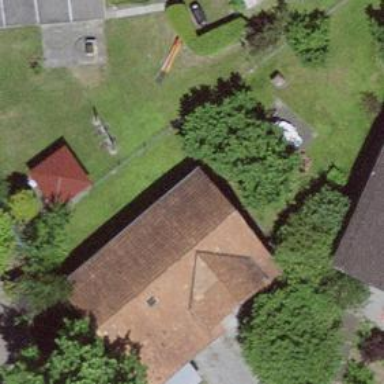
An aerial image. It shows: Barn.